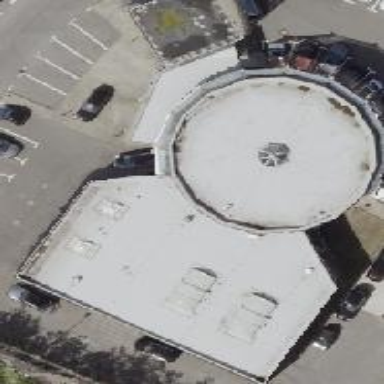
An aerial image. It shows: Car shop building.